Question: I'm trying to modified a code to do something a bit different but I can't get it to work. This is the code:
'''
<div id="progress-bar" class="all-rounded">
<div id="progress-bar-percentage" class="all-rounded" style="width: 88%">88/100</div>
</div>
'''
This renders:

Using this CSS:
'''
.all-rounded {
-webkit-border-radius: 5px;
-moz-border-radius: 5px;
border-radius: 5px;
}
.spacer {
display: block;
}
#progress-bar {
width: 100px;
background: #cccccc;
}
#progress-bar-percentage {
background: #3063A5;
padding: 5px 0px;
color: #FFF;
text-align: center;
}
'''
As you can see the text is printed inside the inner div 'progress-bar-precentage' so is centered relative to this div, the problem with this is if 'progress-bar-precentage' width is very small the text will be out of place, my idea is to center it relative to the outter div 'progress-bar' so it will always be in place regardless of the inner div, but i have no idea how to put the text on top and center, any ideas?
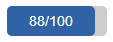
Answer: Try this - <URL>
'''
<div id="progress-bar" class="all-rounded">
<div id="progress-bar-percentage" class="all-rounded" style="width: 68%"><span>68/100</span></div>
</div>
'''
'''
#progress-bar {
width: 100px;
background: #cccccc;
position: relative;
}
#progress-bar-percentage {
background: #3063A5;
padding: 5px 0px;
color: #FFF;
text-align: center;
height: 20px;
}
#progress-bar-percentage span {
display: inline-block;
position: absolute;
width: 100%;
left: 0;
}
'''